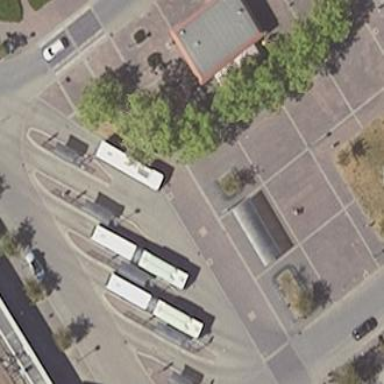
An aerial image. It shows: Cobblestone square.